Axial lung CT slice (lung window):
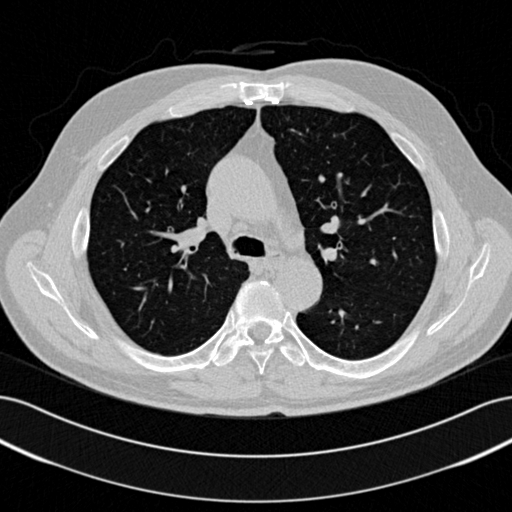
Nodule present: no